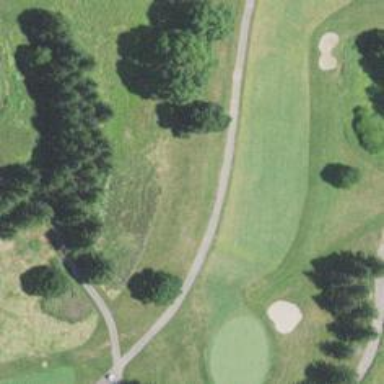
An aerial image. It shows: Path designated for golf carts.